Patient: sex F, age 35
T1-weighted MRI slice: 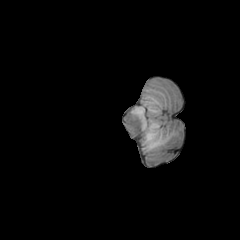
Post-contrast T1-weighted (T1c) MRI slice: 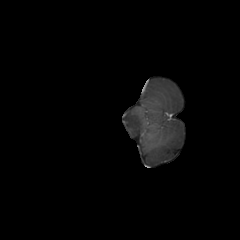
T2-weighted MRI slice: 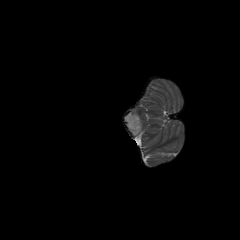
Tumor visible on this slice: yes
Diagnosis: Astrocytoma, IDH-mutant
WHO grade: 3